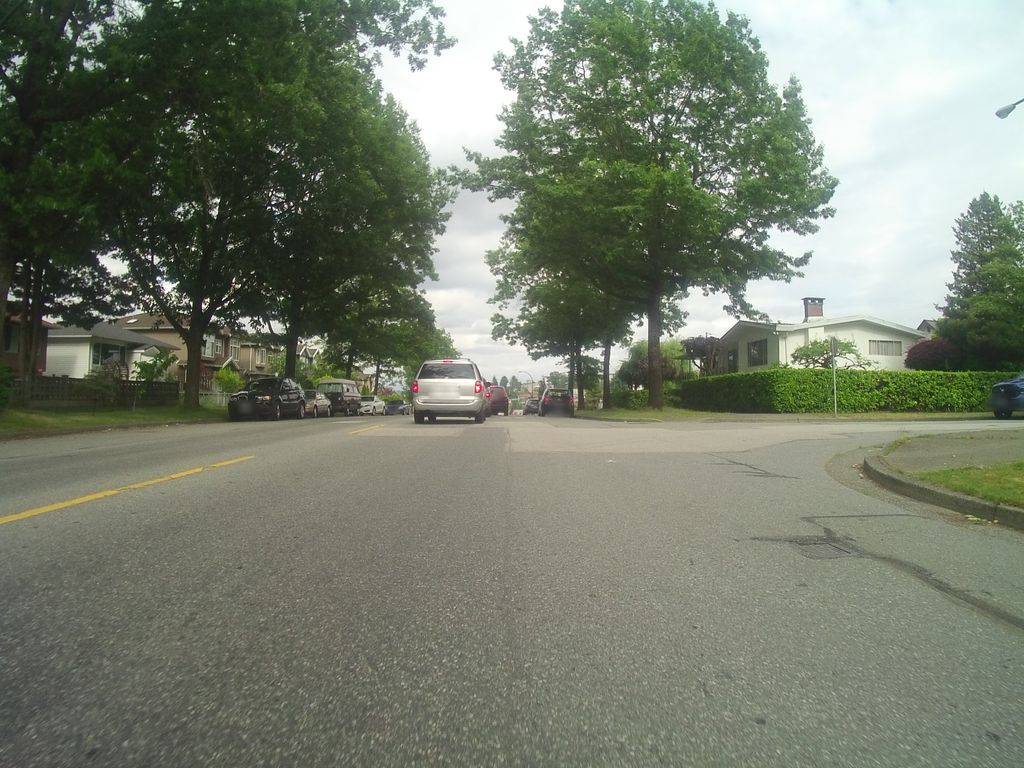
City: vancouver